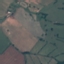
Label: Pasture